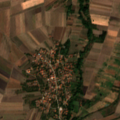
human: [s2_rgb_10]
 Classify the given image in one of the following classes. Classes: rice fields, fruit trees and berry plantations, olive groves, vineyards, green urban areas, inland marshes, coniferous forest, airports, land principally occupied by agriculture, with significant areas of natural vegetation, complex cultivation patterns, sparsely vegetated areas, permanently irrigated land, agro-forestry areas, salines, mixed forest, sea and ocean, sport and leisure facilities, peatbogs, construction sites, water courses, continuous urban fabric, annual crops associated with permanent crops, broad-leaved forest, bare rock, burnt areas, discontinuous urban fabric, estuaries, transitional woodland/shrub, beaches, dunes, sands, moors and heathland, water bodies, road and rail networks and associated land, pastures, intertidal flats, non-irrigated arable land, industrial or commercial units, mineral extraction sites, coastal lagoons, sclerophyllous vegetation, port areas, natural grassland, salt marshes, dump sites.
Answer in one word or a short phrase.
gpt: discontinuous urban fabric, non-irrigated arable land, land principally occupied by agriculture, with significant areas of natural vegetation